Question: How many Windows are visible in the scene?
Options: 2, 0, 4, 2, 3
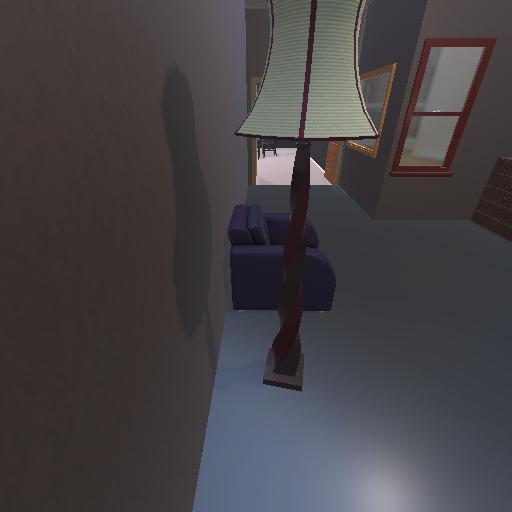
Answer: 2